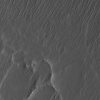
Atmospheric dust classification: not_dusty